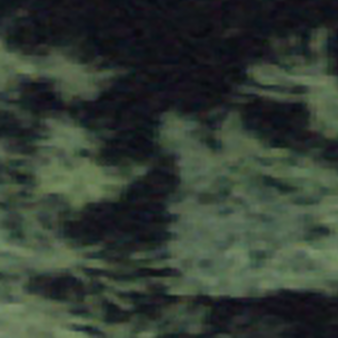
Label: other